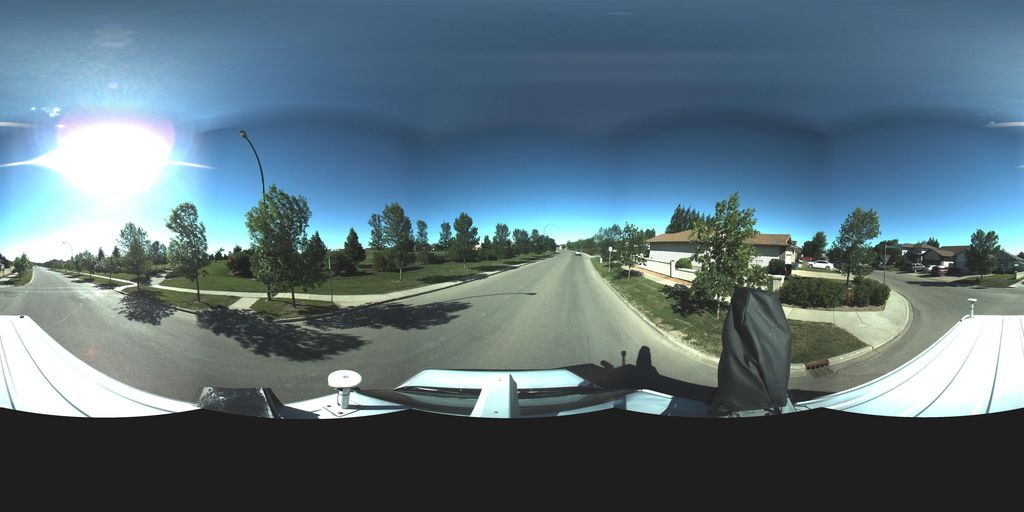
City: saskatoon